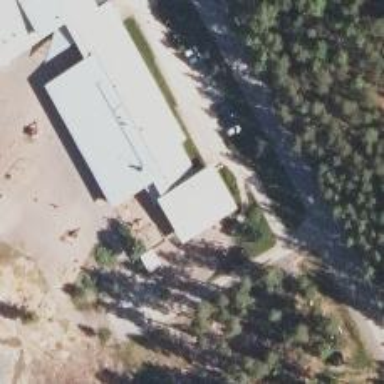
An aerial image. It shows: Kindergarten.